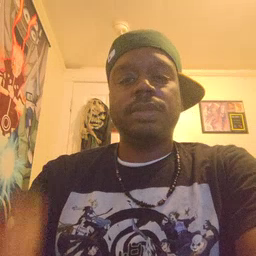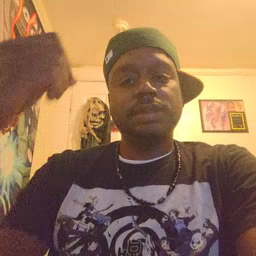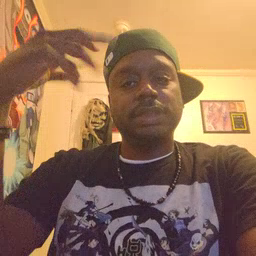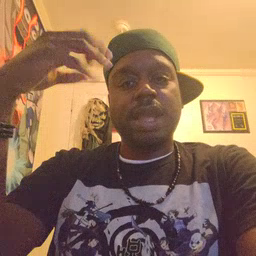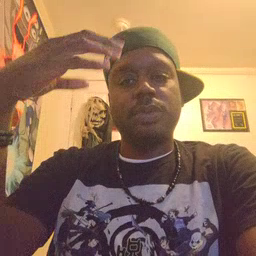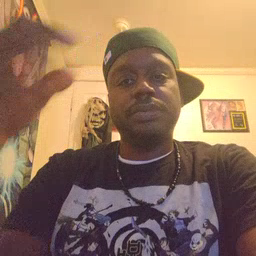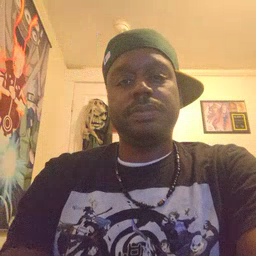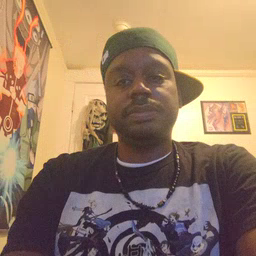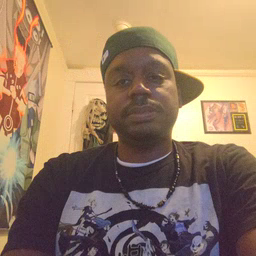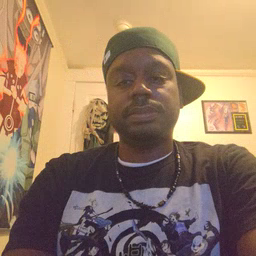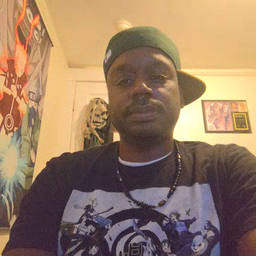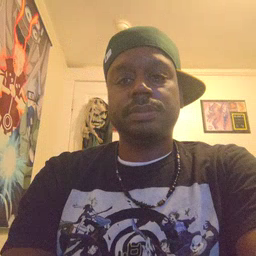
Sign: shower